Interaction volume radius: 5 \u00c5
Interaction volume height: 10 \u00c5
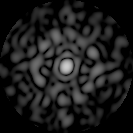
Disorder parameter: 0.8477